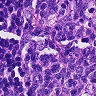
Metastatic tissue present: no